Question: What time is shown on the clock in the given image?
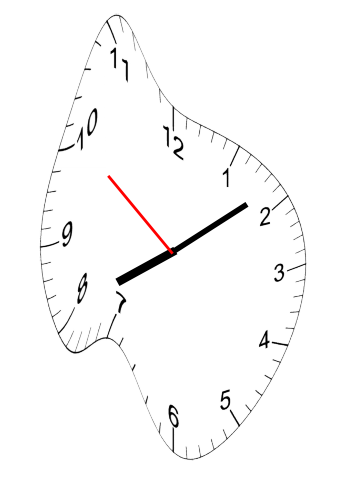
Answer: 08:08:51